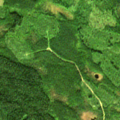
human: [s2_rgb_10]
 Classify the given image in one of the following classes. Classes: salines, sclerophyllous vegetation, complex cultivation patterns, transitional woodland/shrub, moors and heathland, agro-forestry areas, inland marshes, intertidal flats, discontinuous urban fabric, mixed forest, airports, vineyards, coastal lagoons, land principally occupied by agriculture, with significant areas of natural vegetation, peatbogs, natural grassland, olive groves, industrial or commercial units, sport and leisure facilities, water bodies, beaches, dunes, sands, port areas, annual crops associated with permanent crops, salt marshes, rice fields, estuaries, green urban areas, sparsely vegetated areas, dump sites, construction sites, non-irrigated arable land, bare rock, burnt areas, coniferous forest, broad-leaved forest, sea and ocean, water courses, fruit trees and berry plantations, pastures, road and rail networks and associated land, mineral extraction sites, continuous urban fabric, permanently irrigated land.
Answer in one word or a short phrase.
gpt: coniferous forest, mixed forest, transitional woodland/shrub